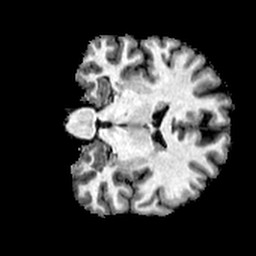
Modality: T1w
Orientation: coronal
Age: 28
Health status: healthy
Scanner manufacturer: philips
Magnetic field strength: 3 T
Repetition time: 0.007813 s
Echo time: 0.003588 s